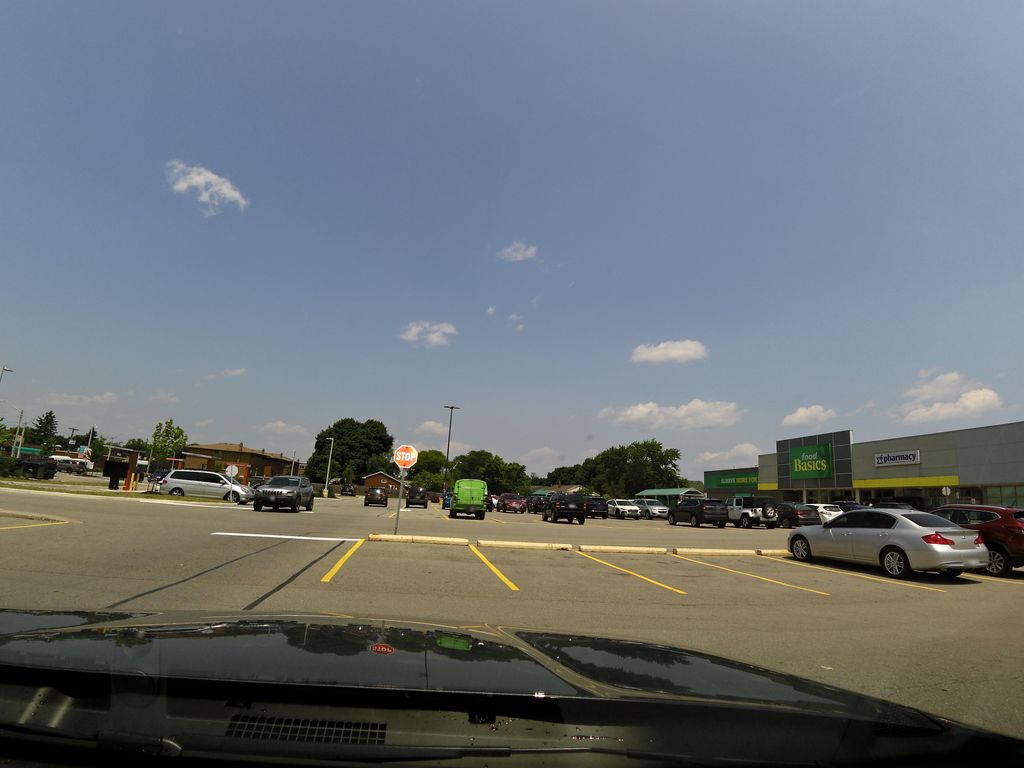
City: hamilton